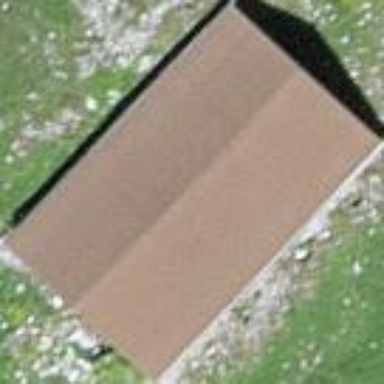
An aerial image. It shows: Shelter within building.